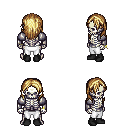
a pixel art fantasy rpg character, male body template, skeleton, steel arm armor, white pants, blonde long hairstyle, bracelets, black shoes, four views (front, back, left, right), 2x2 character sprite sheet, small pixel art, hard edges, no anti-aliasing